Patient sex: M
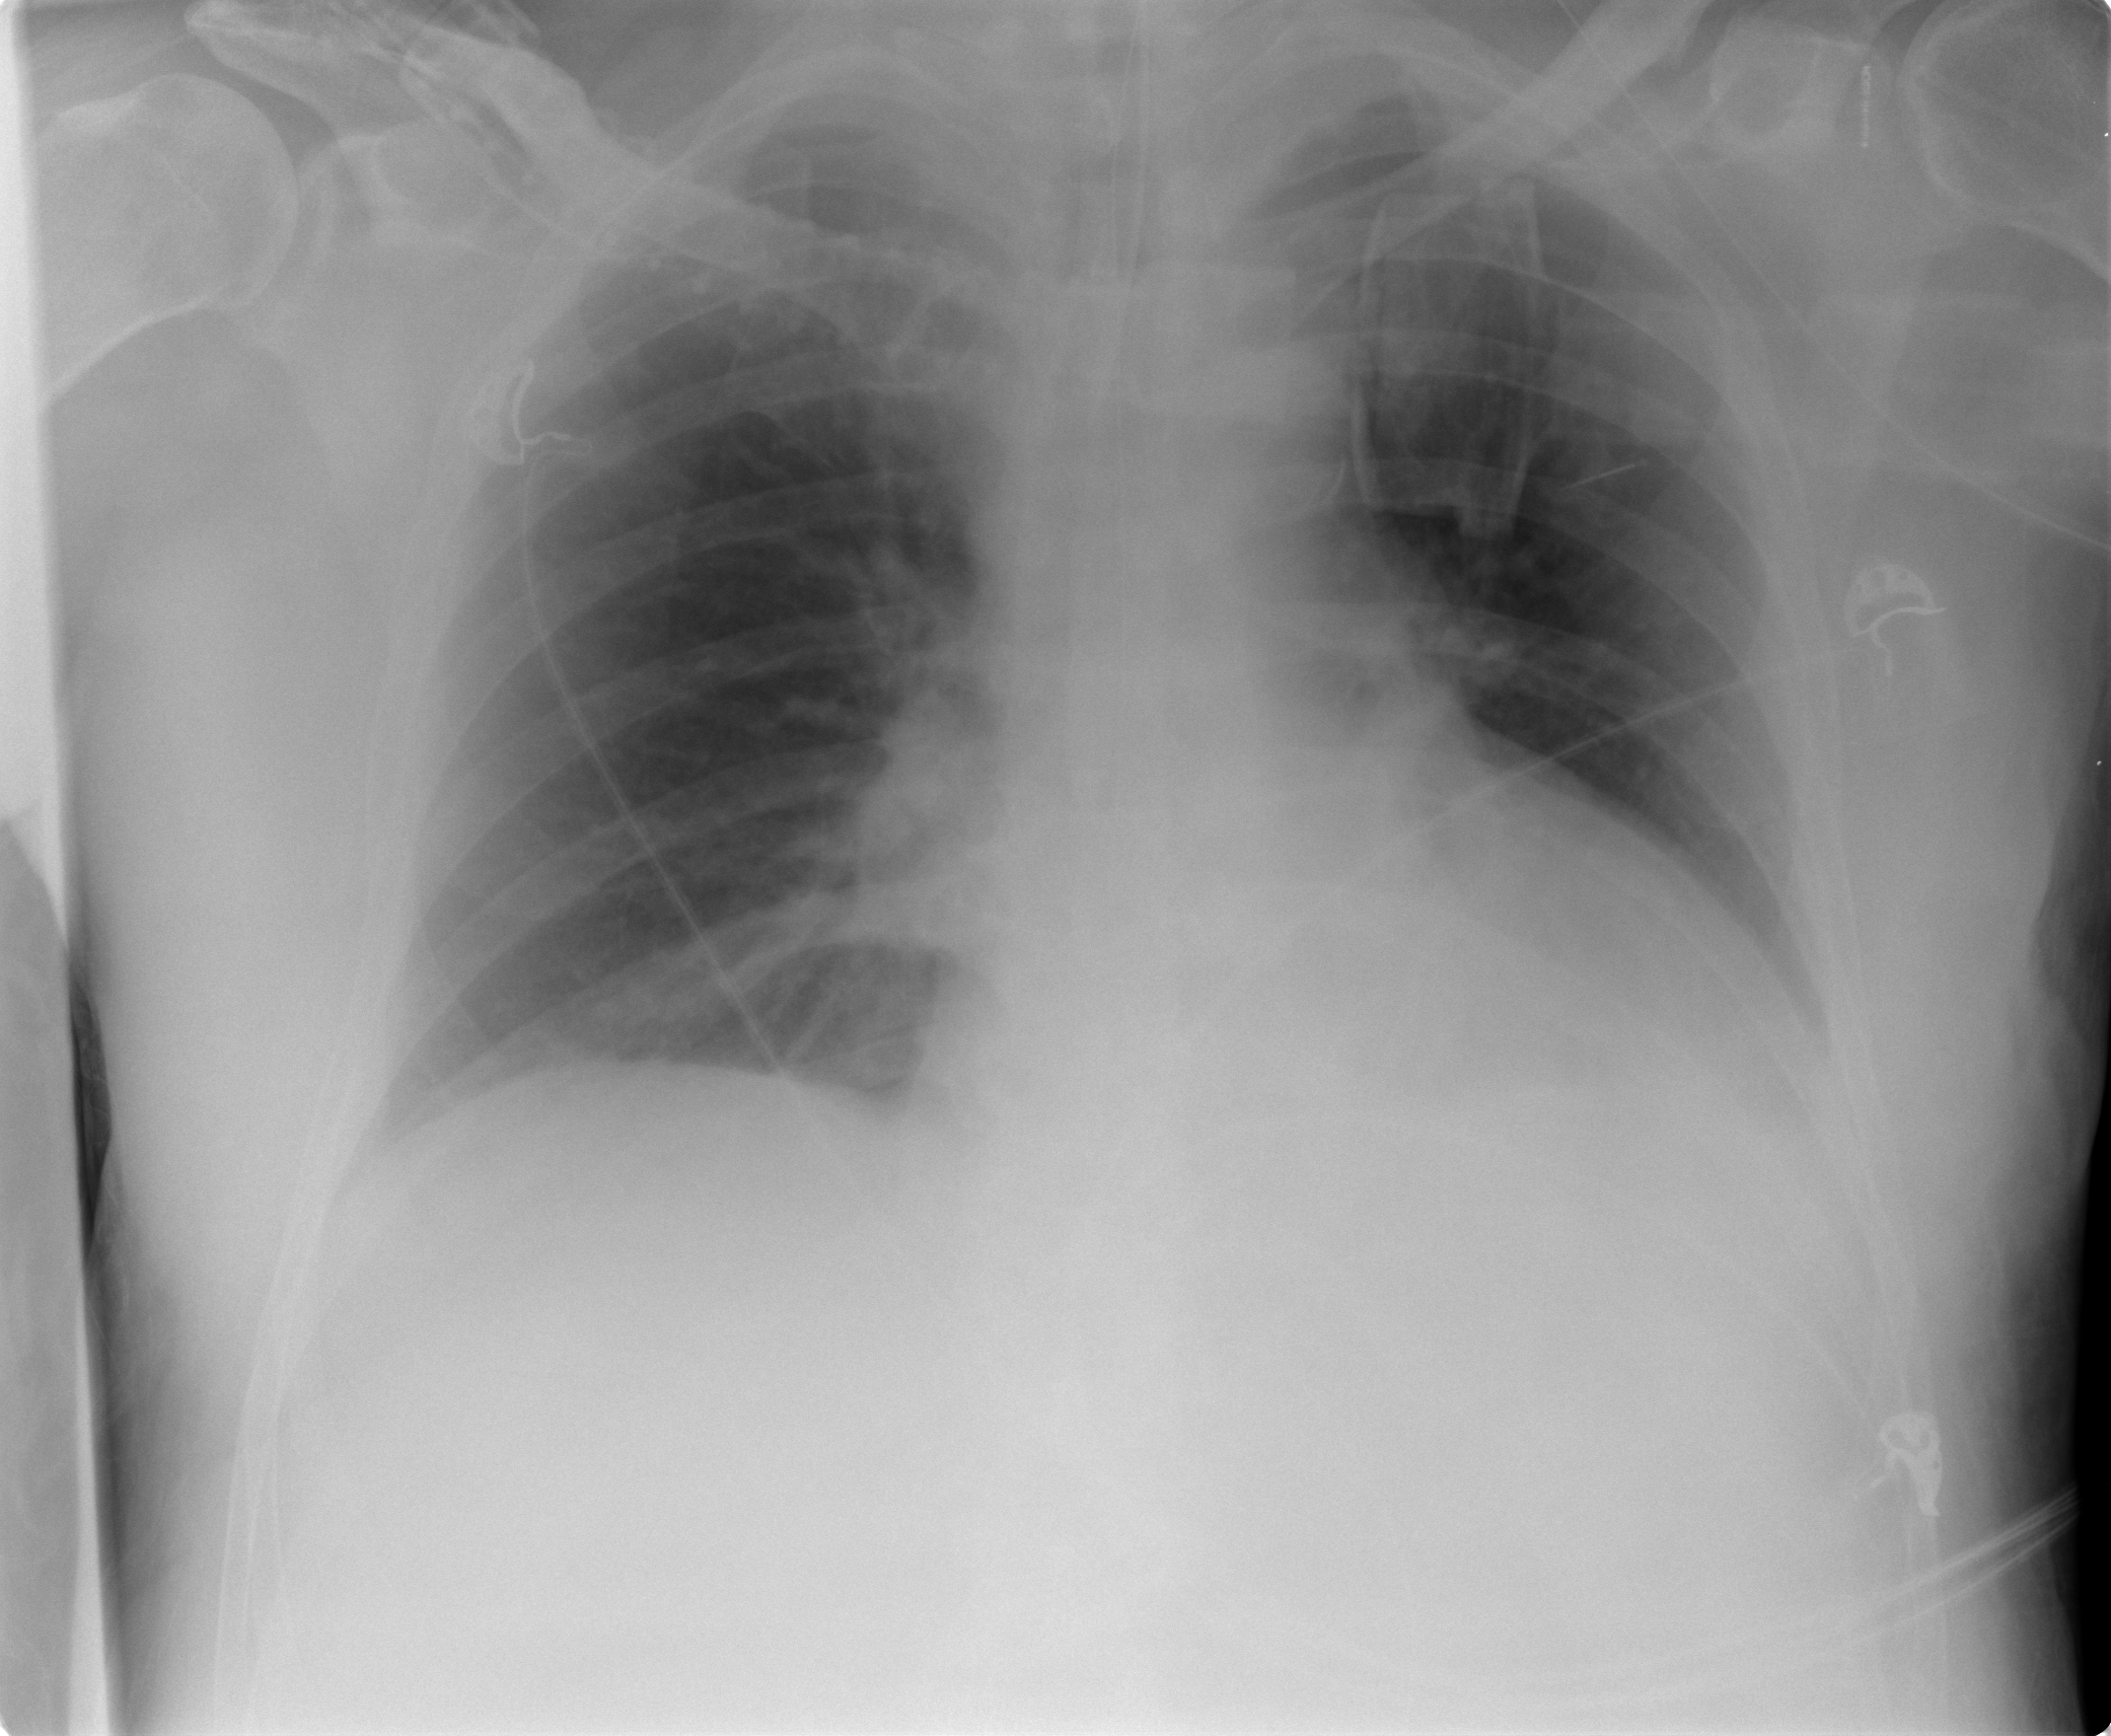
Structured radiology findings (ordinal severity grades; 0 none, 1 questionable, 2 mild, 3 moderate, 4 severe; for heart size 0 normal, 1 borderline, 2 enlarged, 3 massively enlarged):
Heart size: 2
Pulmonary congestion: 1
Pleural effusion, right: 0
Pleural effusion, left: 0
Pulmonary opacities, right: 0
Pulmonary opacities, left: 0
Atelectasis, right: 1
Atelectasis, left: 0